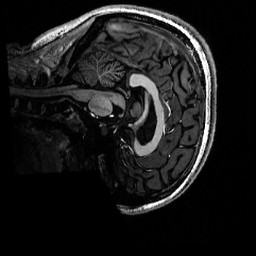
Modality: T1w
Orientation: sagittal
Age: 22
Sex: female
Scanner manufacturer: siemens
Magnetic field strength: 6.98 T
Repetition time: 6 s
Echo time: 0.00299 s